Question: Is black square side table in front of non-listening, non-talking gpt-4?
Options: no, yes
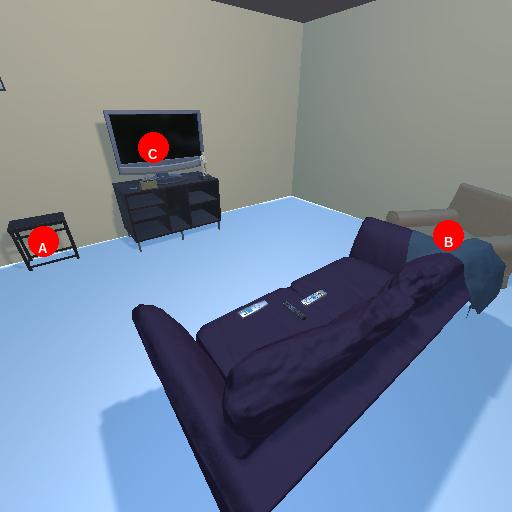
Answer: no